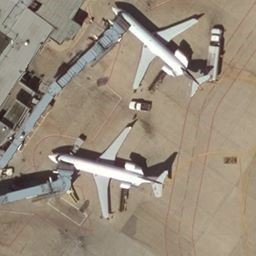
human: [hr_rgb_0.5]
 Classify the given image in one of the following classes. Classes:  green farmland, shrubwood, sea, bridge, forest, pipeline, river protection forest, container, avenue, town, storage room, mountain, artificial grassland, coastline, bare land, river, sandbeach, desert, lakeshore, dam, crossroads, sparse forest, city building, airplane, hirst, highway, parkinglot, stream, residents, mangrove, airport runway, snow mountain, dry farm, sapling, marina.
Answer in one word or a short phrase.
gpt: airplane